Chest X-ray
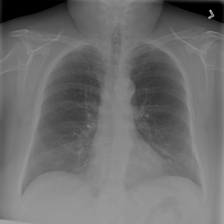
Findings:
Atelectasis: negative
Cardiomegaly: negative
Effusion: negative
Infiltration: negative
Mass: negative
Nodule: negative
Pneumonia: negative
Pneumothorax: negative
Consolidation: negative
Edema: negative
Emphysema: negative
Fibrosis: negative
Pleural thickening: negative
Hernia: negative